Field crop: tomato
Growth stage: 1
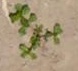
Species: portulaca